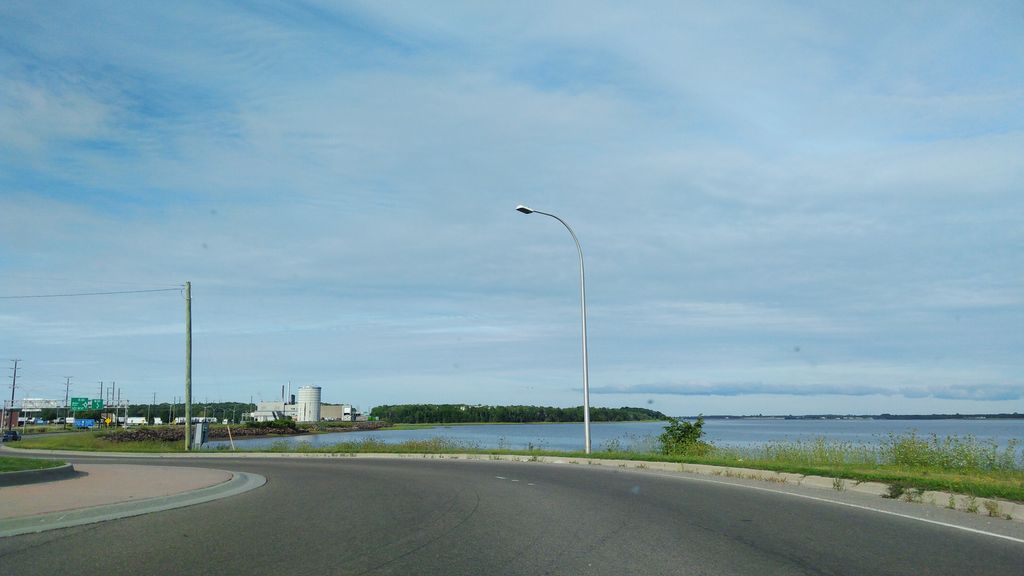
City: charlottetown